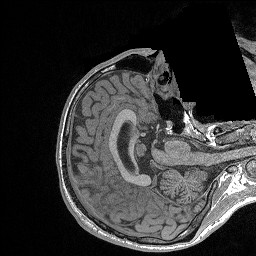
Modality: FLASH
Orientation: axial
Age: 25
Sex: male